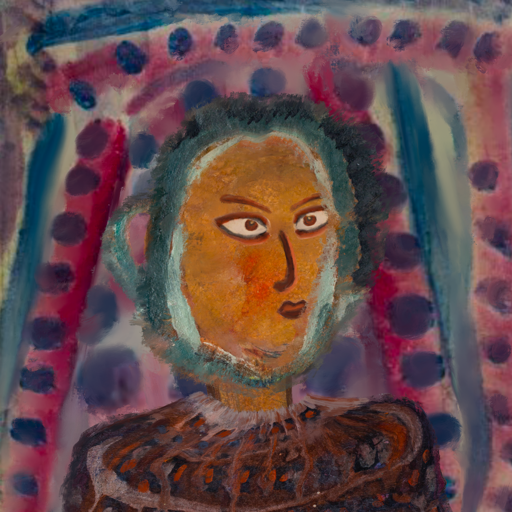
Background: HillGirl, Head And Neck Side: Pipe, Face Side: Roy_Bahadur, Bust: Hypocrite, Hair Side: Boggyland, Head Accessory: Blank, Second Necklace: Blank, Necklace: Blank, Baby: Blank